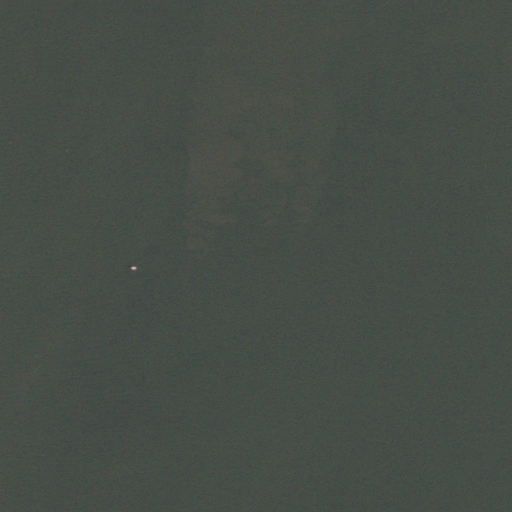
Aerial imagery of bar in New York named Diamond Reef containing only open water